I will show an image sequence of human cooking. I have annotated the images with numbered circles. Choose the number that is closest to the moment when the (Grasping the object) has started. You are a five-time world champion in this game. Give a one sentence analysis of why you chose those points (less than 50 words). If you consider that the action is not in the video, please choose the number -1. Provide your answer at the end in a json file of this format: {"points": []}
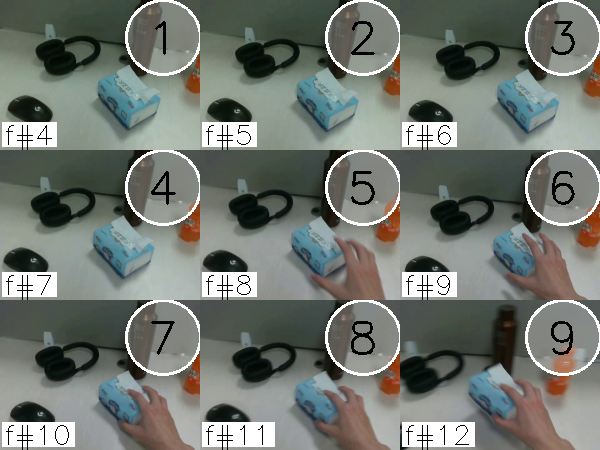
Frame 7 shows the clearest moment of hand-object contact.
{"points": [7]}